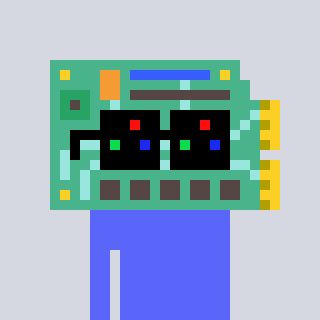
a pixel art character with square black sunglasses, a chipboard-shaped head and a purple-colored body on a cool background